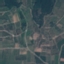
Land use / land cover class: PermanentCrop